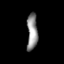
Tissue: lung
Cell type: Endothelial cells
Senescence score: 0.5545
Nuclear area (px): 385
Mean DAPI intensity: 142.171